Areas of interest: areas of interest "China Post (Yongtai Road Postal Office)"
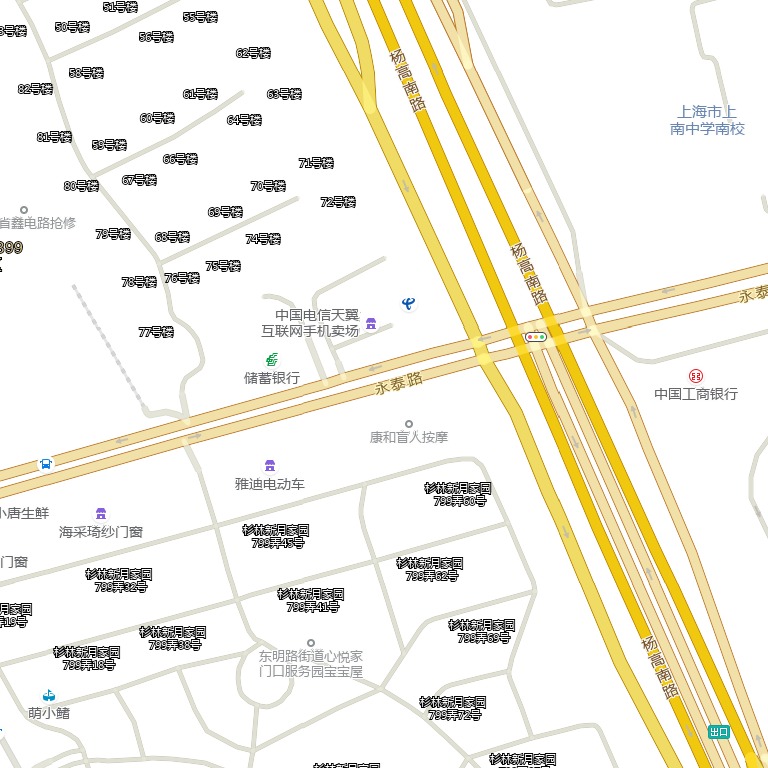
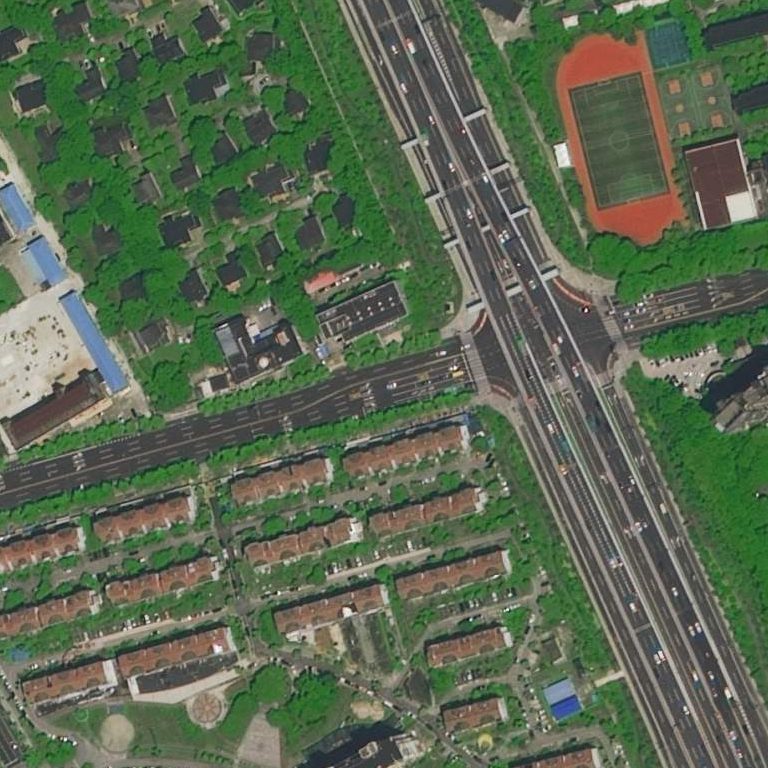